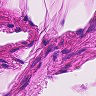
Metastatic tissue present: no